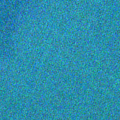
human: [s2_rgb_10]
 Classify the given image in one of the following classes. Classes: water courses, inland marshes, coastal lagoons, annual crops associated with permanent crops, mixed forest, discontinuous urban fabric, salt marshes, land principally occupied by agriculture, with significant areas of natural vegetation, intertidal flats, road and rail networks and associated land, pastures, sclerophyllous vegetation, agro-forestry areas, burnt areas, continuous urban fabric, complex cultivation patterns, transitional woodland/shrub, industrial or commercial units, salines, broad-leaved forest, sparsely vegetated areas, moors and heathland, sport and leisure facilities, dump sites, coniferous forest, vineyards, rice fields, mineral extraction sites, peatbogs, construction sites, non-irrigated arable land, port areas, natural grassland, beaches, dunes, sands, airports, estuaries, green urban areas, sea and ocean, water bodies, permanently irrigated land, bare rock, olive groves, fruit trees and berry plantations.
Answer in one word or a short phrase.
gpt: sea and ocean